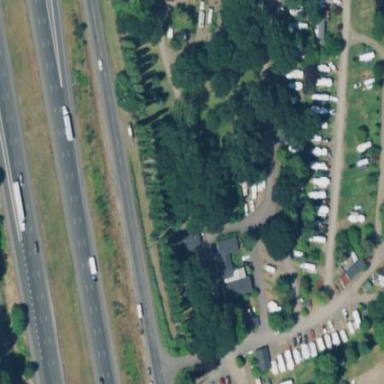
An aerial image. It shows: Caravan site for tourism.